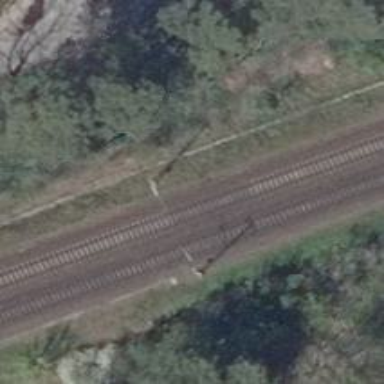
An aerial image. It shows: Milestone along the railway with catenary mast.